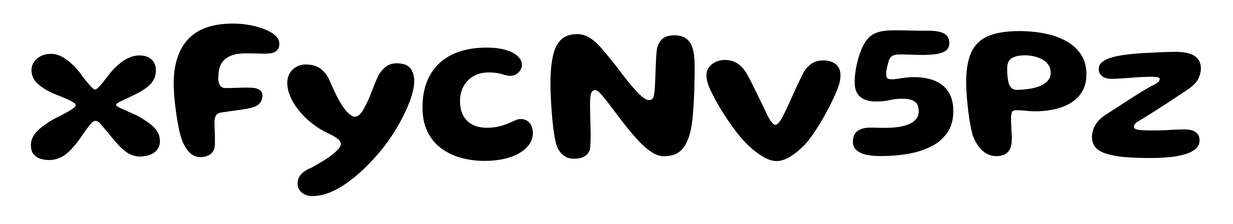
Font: Gluten_SemiBold